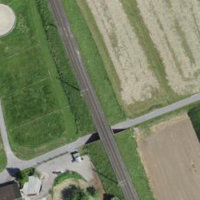
EUNIS habitat code: 52
Species observed at this site:
Prunella vulgaris